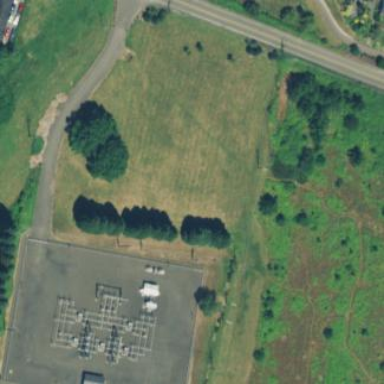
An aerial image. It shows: Fence surrounds minor distribution substation.